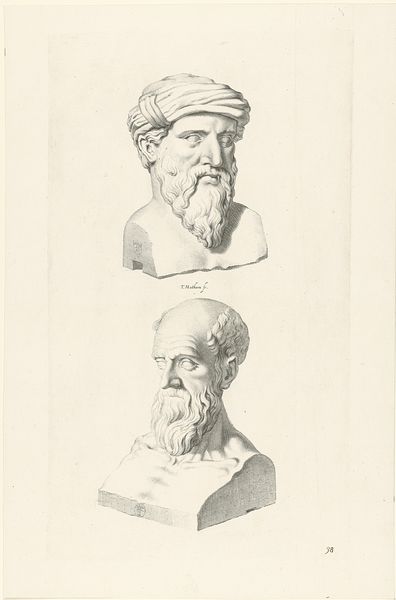
Titel: Bustes van Homerus en een onbekende man
Künstler: Theodor Matham
Standort: Amsterdam
Institution: Rijksmuseum
Schlagwörter: barbe, calvitie, homme, tete, turban, buste, visage, grec, grece, hommes, nu, crane, greque, tetes, bustes, barbes